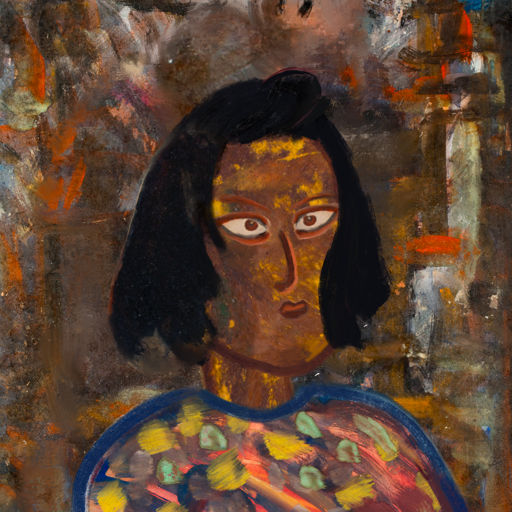
Background: GypsyQueen, Head And Neck Side: Comrade, Face Side: Roy_Bahadur, Bust: Mother_And_Son_Mother, Hair Side: Mosgoul, Head Accessory: Blank, Second Necklace: Blank, Necklace: Blank, Baby: Blank